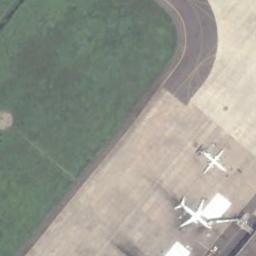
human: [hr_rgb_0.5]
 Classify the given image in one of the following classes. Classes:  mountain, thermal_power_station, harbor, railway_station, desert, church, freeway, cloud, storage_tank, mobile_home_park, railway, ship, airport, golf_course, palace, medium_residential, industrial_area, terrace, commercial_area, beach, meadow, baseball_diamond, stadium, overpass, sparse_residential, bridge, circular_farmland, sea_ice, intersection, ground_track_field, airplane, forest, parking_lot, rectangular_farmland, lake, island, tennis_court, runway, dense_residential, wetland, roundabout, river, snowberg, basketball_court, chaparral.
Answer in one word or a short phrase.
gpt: airplane